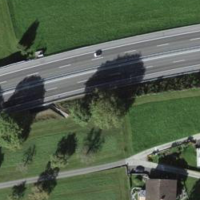
EUNIS habitat code: 57
Species observed at this site:
Corvus corone
Veronica filiformis
Larus michahellis
Falco subbuteo
Sturnus vulgaris
Hirundo rustica
Milvus migrans
Milvus milvus
Buteo buteo
Columba palumbus